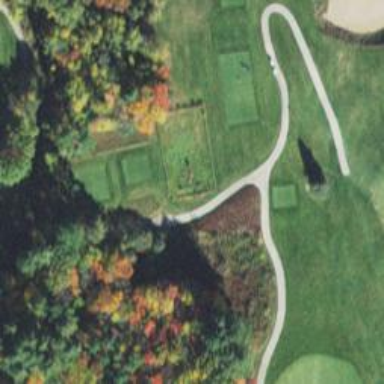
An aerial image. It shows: Path used for both walking and golf.